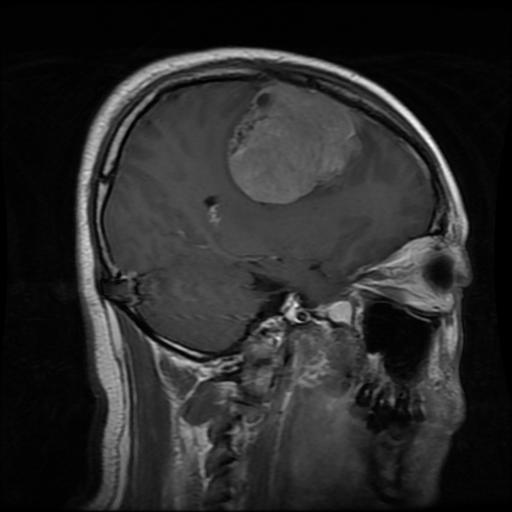
Label: meningioma